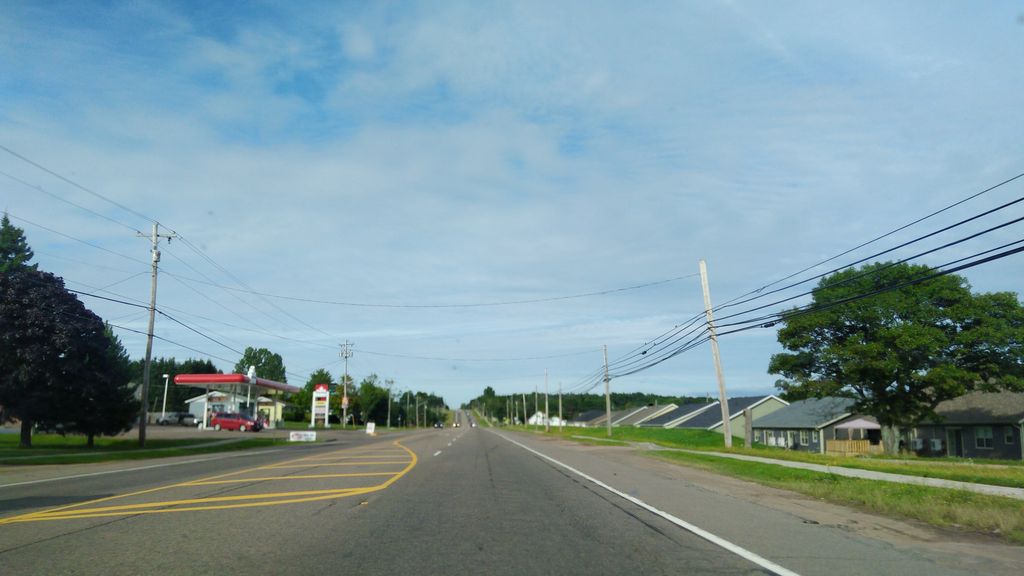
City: charlottetown